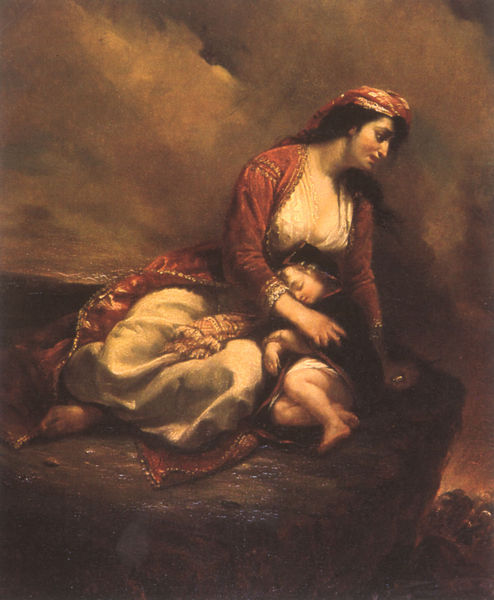
Titel: Eine griechische Frau wartet den Ausgang des Krieges ab
Künstler: Henri Decaisne
Institution: La Rochelle, Musée des Beaux-Arts
Schlagwörter: berg, dunkel, felsen, feuer, gemälde, hand, himmel, schatten, schlaf, umhang, wolken, mädchen, sitzen, braun, brust, finger, frau, haar, kleid, licht, nacht, profil, schmuck, schwarz, weiss, blick, rot, tuch, hochformat, malerei, falten, gesicht, messer, stein, trauer, öl, gold, haare, mantel, sitzend, familie, kind, mutter, locken, beine, bewölkt, umarmung, schlafen, schlafend, düster, abhang, fels, farbe, ölgemälde, angst, brand, kopftuch, melancholie, tiefe, lichteinfall, faltenwurf, junge, klippe, flucht, klinge, barfuss, orient, orientalisch, mäntel, verzweiflung, dolch, turban, wachen, schutz, sarah, schlafendes kind, hockend, schützen, unheil, mangel, schützend, kindmutter